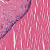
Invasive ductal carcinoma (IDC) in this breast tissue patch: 0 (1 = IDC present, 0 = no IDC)